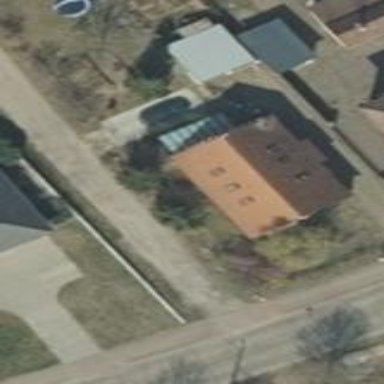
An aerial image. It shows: Gabled house with red roof oriented along its structure.